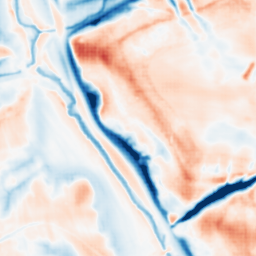
Category: multiscale
Decomposition family: dog_multiscale
Decomposition parameters: sigma_ratio: 1.6
n_scales: 5
base_sigma: 1
Upsampling method: sinc_blackman
Upsampling parameters: scale: 2
kernel_size: 4
Upsampling scale: 2